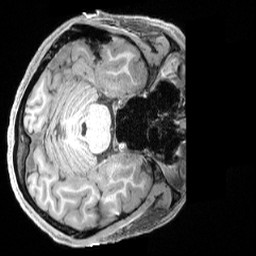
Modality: T1w
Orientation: axial
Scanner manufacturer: siemens
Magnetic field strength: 3 T
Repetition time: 2.4 s
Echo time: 0.00222 s